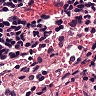
Metastatic tissue present: no